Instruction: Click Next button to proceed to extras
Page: checkout_seats
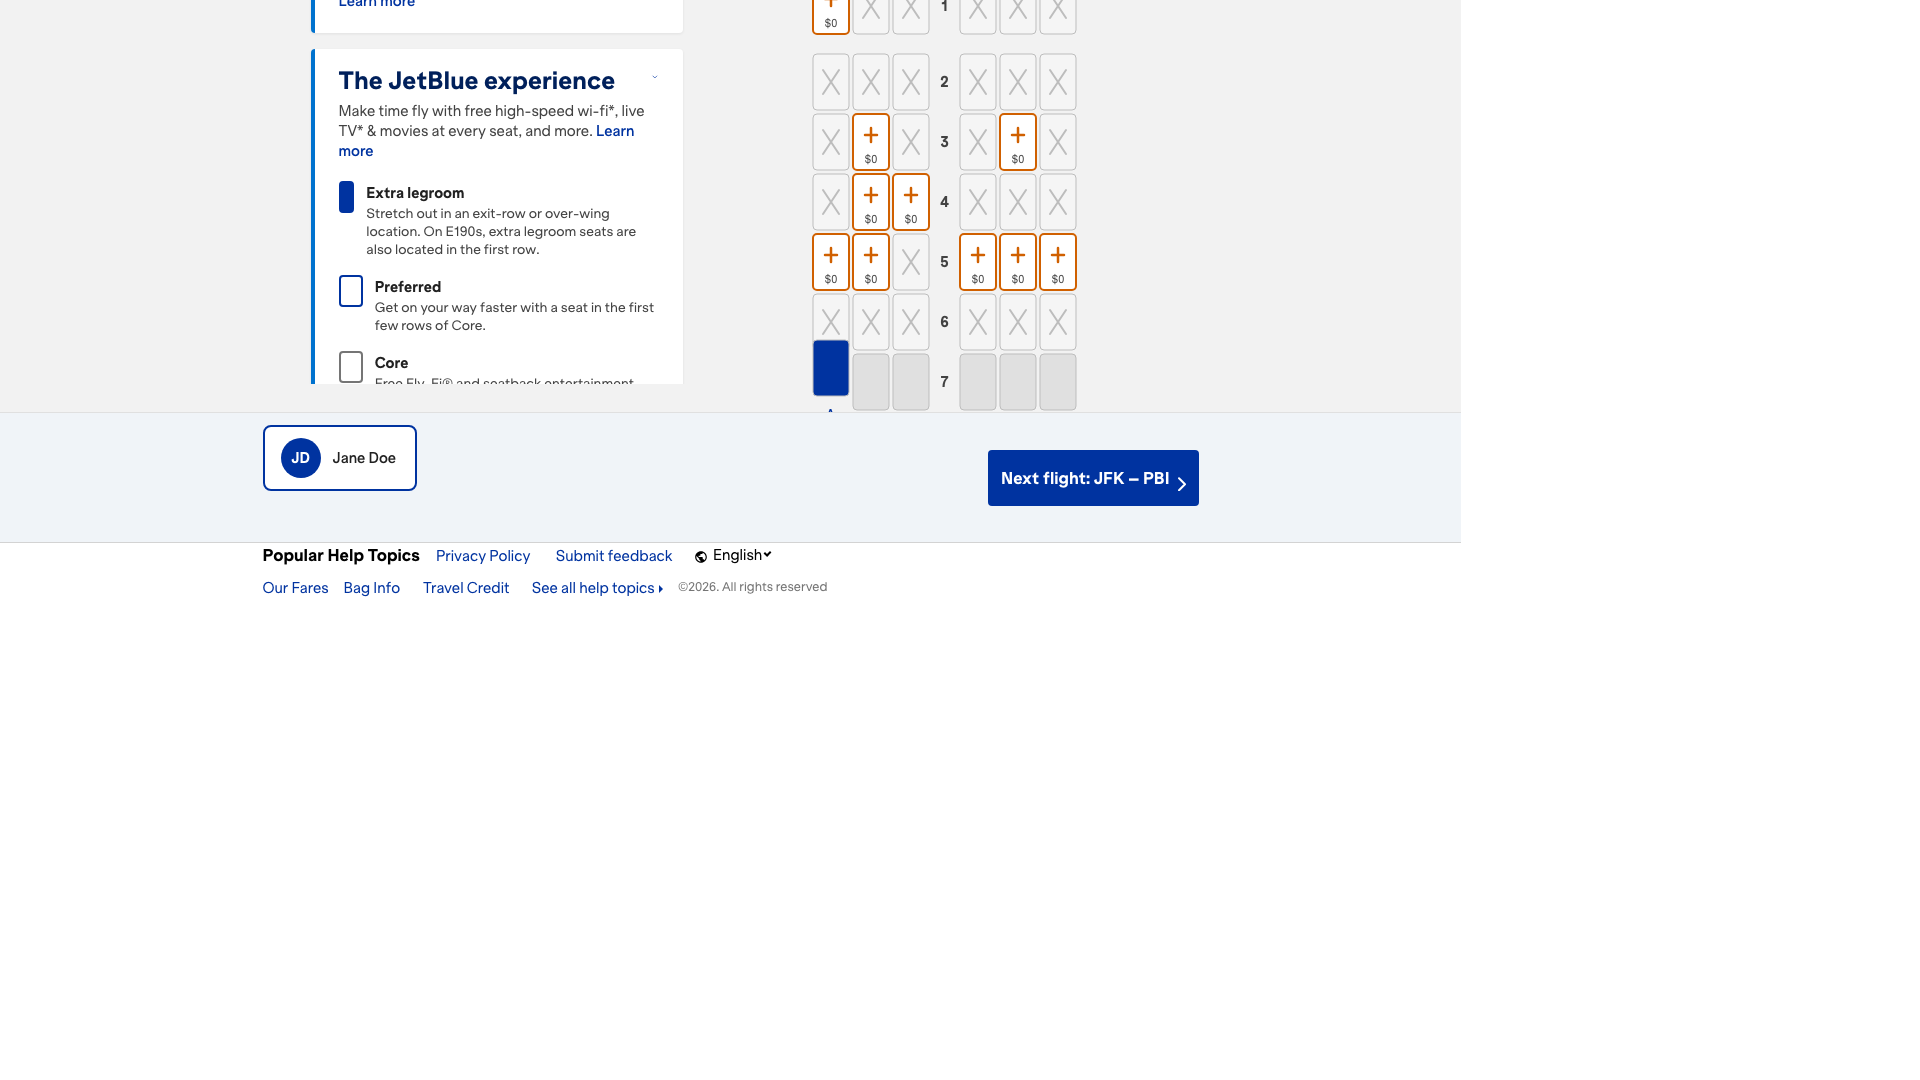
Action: click